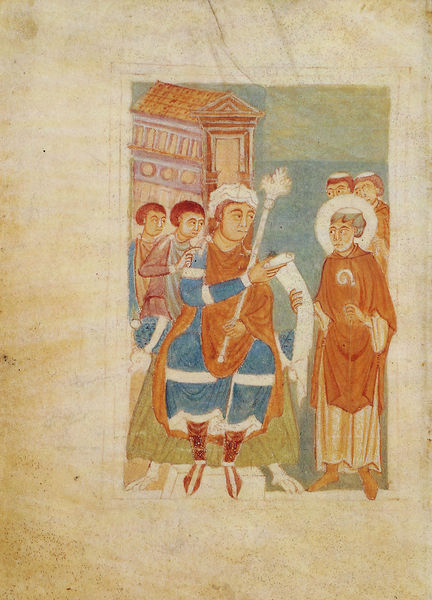
Titel: Sammelhandschrift mit dem Leben und den Wundern des hl. Remaklus
Standort: Herkunftsort: Stablo  (EU - B)
Institution: Bamberg, Staatsbibliothek
Schlagwörter: blau, umhang, grün, braun, orange, haus, farbig, grafik, graphik, violett, thron, illustration, pergament, heiligenschein, mittelalter, mönch, heiliger, mönche, schriftrolle, zepter, tonsur, buchmalerei, abt